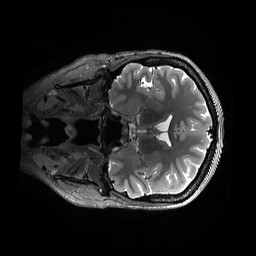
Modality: T2w
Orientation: coronal
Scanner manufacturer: siemens
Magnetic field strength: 3 T
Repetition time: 3.2 s
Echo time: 0.564 s